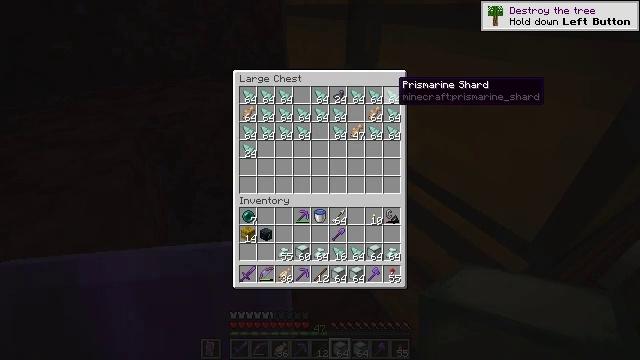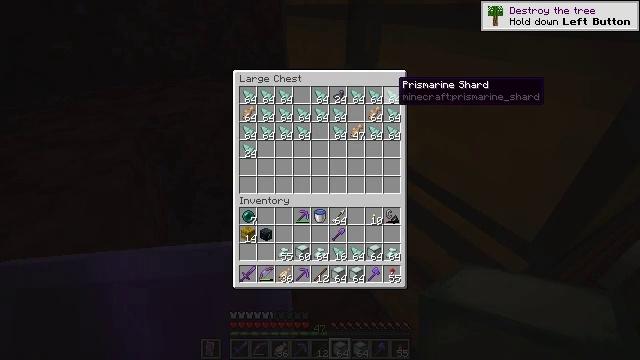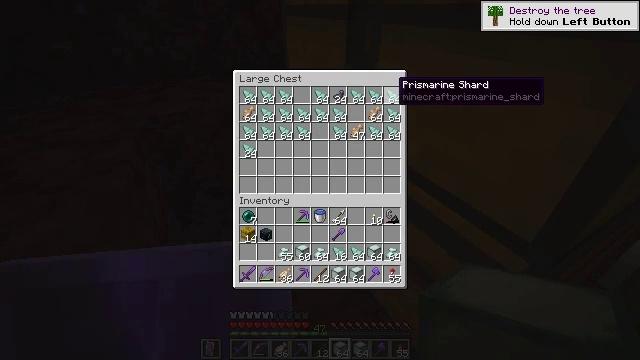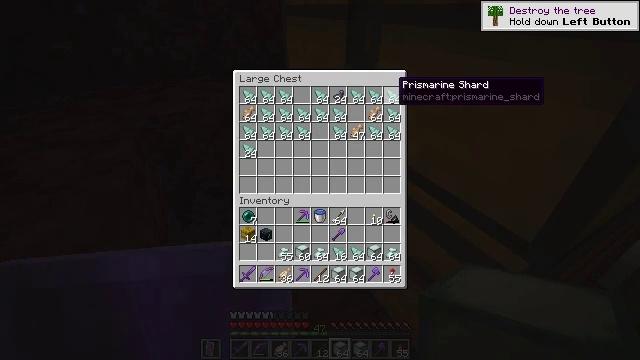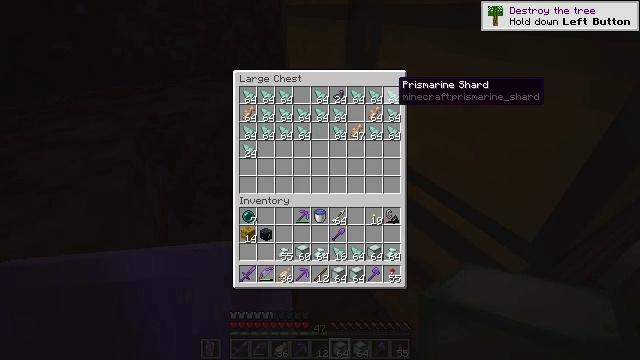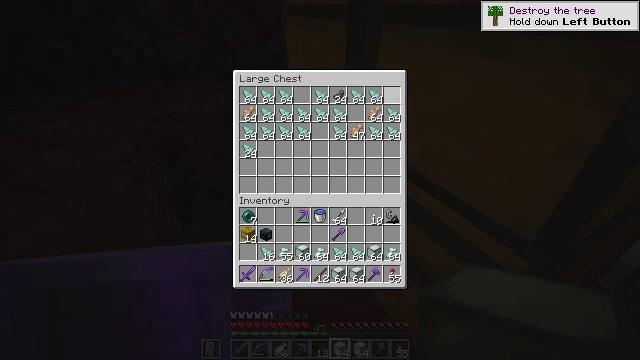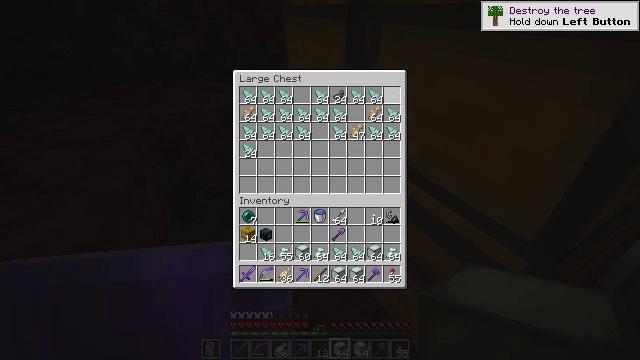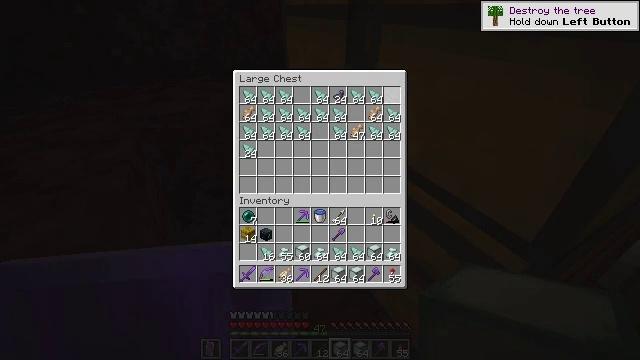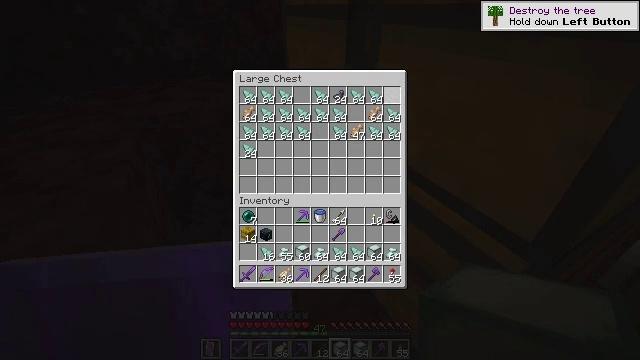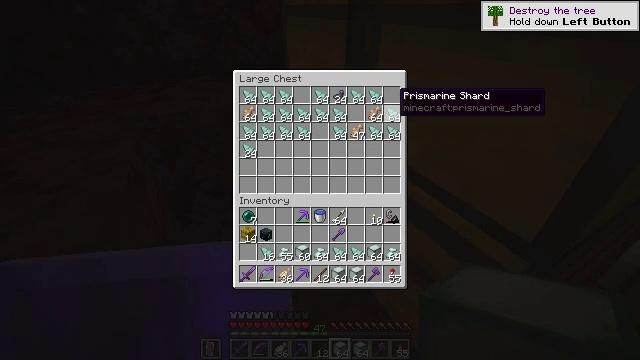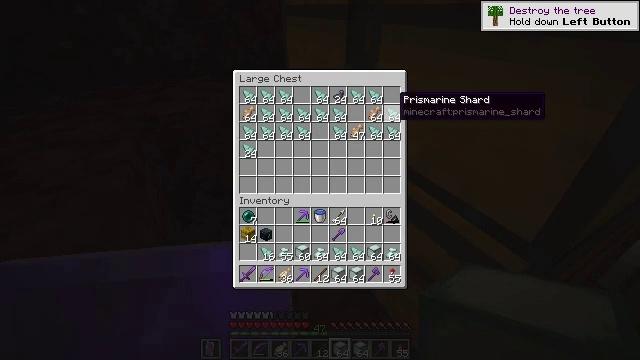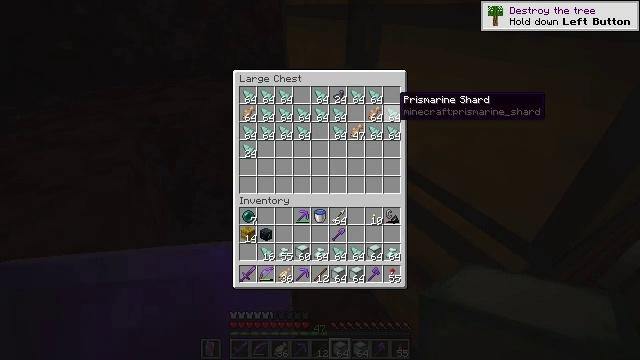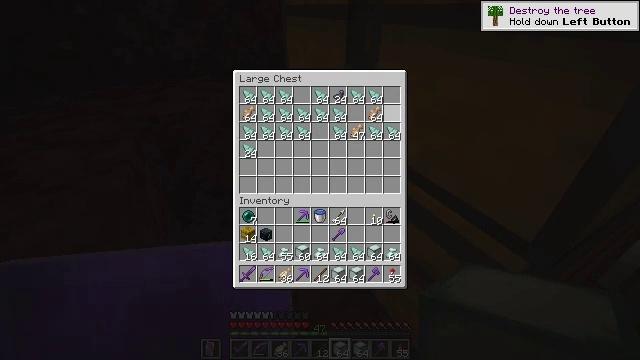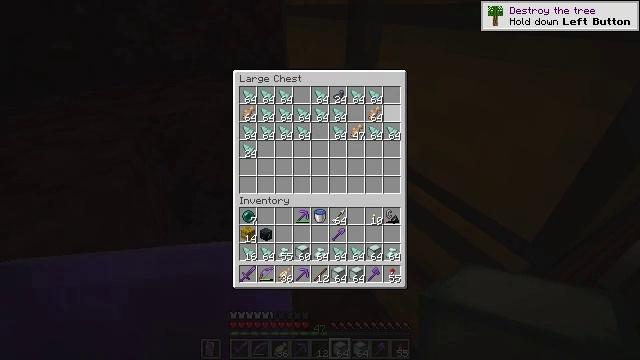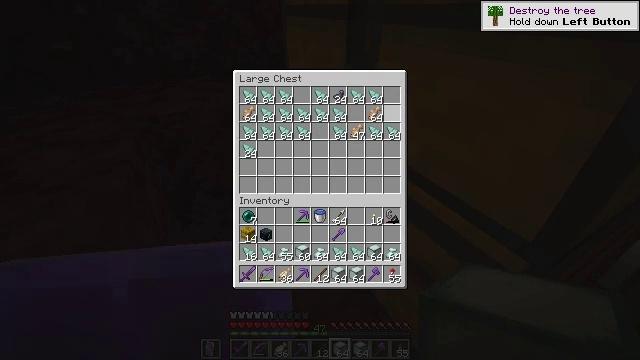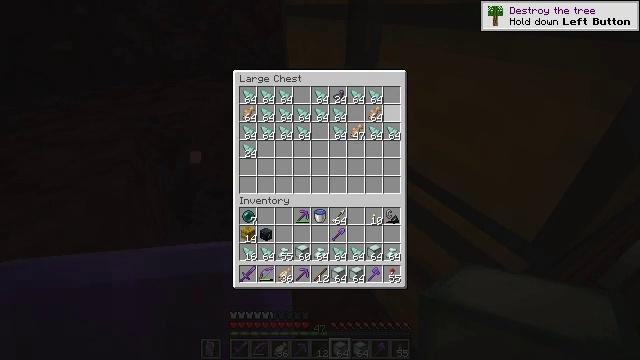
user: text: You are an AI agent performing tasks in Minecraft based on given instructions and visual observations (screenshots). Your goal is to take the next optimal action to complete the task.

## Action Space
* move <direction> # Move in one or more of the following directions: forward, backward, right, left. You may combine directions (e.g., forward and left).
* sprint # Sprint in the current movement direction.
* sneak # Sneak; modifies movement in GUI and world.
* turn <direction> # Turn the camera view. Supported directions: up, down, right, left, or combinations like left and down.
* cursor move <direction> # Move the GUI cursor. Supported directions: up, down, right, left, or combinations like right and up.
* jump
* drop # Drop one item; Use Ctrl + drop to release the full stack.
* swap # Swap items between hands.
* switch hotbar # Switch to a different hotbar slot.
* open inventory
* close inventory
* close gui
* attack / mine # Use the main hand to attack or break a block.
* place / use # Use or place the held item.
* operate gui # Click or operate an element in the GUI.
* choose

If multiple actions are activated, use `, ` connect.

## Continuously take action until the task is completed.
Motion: motion action
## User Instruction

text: Obtain a sea lantern through crafting.
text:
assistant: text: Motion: sneak
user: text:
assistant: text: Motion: sneak
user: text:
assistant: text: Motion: sneak
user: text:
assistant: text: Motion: sneak
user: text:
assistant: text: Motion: sneak, attack / mine
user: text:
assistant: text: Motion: sneak, attack / mine
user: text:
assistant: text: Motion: sneak, attack / mine
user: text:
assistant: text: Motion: sneak
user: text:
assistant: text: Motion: sneak, turn down
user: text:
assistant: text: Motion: sneak
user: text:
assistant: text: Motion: sneak
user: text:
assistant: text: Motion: sneak, attack / mine
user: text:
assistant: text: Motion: sneak, attack / mine
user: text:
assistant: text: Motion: sneak, attack / mine
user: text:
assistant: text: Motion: sneak
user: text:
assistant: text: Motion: sneak
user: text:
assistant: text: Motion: sneak
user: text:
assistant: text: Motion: sneak
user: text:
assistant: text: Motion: sneak
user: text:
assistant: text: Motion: sneak
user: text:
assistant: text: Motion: sneak
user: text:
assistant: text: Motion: sneak
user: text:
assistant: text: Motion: sneak
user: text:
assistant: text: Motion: no_op
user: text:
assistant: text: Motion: no_op
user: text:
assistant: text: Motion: no_op
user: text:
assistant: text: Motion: no_op
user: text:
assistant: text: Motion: no_op
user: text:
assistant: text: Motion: no_op
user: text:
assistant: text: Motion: no_op